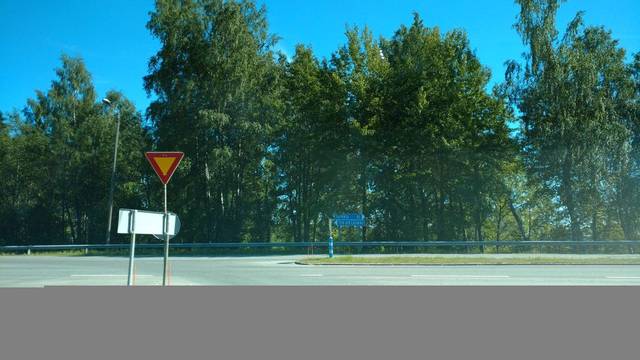
Region: Finland
Coordinates: 60.393, 23.111